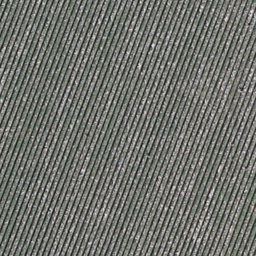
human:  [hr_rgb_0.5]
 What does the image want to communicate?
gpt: farmland